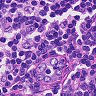
Metastatic tissue present: no